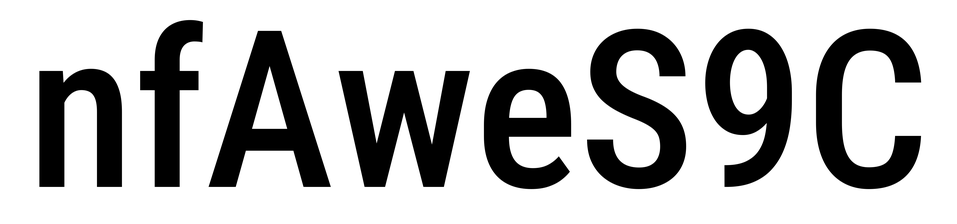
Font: Roboto_Condensed_Medium